Question: Well i have a assembly with a few classes in and a interface with a few methods
Now when i run SandCastle on this assembly it generates a documentation like it should but if i go to a method on the interface it does not document the return type the way it does with the parameters..
My guess is that some thing is wrong in a style file or some thing but i have no idea what
file to edit so what am i missing?
Update:
Im using
- <URL>

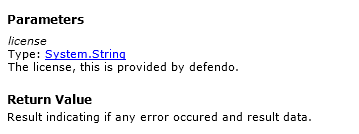
Answer: The SHFB supports this function out of the box now days.